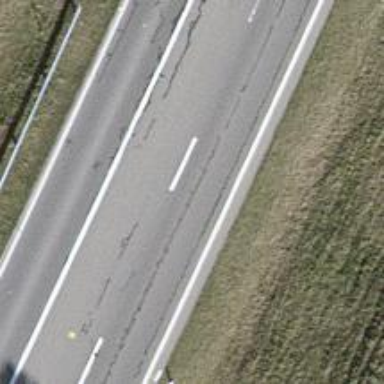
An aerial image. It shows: Primary road with asphalt surface.